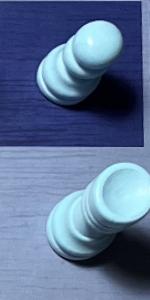
Label: Rook_White